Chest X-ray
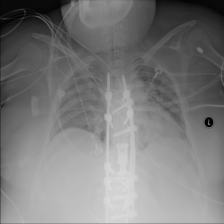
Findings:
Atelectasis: negative
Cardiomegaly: negative
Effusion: negative
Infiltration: negative
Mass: negative
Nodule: negative
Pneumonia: negative
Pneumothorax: negative
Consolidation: negative
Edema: negative
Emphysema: negative
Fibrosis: negative
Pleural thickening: negative
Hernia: negative